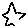
Label: star